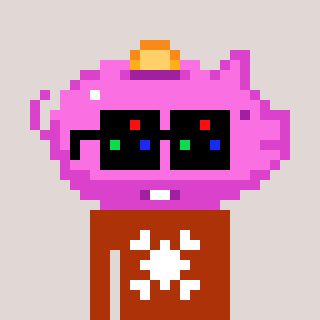
a pixel art character with square black sunglasses, a piggybank-shaped head and a hotbrown-colored body on a warm background